Question: I am creating a shopping cart that should contain product thumbnails in single column in a left side column and a main product image. If you hover the mouse over a thumbnail image, the main image should replaced with the image from thumbnail.
This should be like in Amazon in <URL>. How do I implement this? Is there some control or jQuery plugin for this? If not, where can I find a code sample?
jQuery, jQuery UI, ASP.NET/Mono MVC3 are used.

Thumbnail list is very big. How to show only 3 thumbnails and add up and down scroll buttons which can select previous and next thumb. Something like:
'''
scroll one thumb up
thumbnail image 1
thumbnail image 2
thumbnail image 3
scroll one thumb up
'''
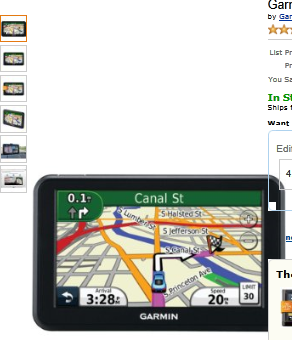
Answer: You can use the <URL> method for that
HTML:
'''
<div class="thumbs">
<img src="http://lorempixel.com/sports/200/400" width="50" height="50"/>
<img src="http://lorempixel.com/city/200/400" width="50" height="50"/>
<img src="http://lorempixel.com/people/200/400" width="50" height="50"/>
</div>
<div class="main-img">
<img id="main" src="http://lorempixel.com/people/200/400"/>
</div>
'''
CSS:
'''
.thumbs {
display: inline-block;
vertical-align: top;
}
.thumbs img {
display: block;
}
.main-img {
display: inline-block;
}
'''
JQuery:
'''
$('.thumbs img').hover(function() {
var url = $(this).attr('src');
$('#main').attr('src', url);
});
'''
<URL>